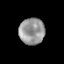
Tissue: prostate
Cell type: Myeloid cells
Senescence score: 0.3087
Nuclear area (px): 647
Mean DAPI intensity: 153.521